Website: home-depot
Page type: customer-info-address
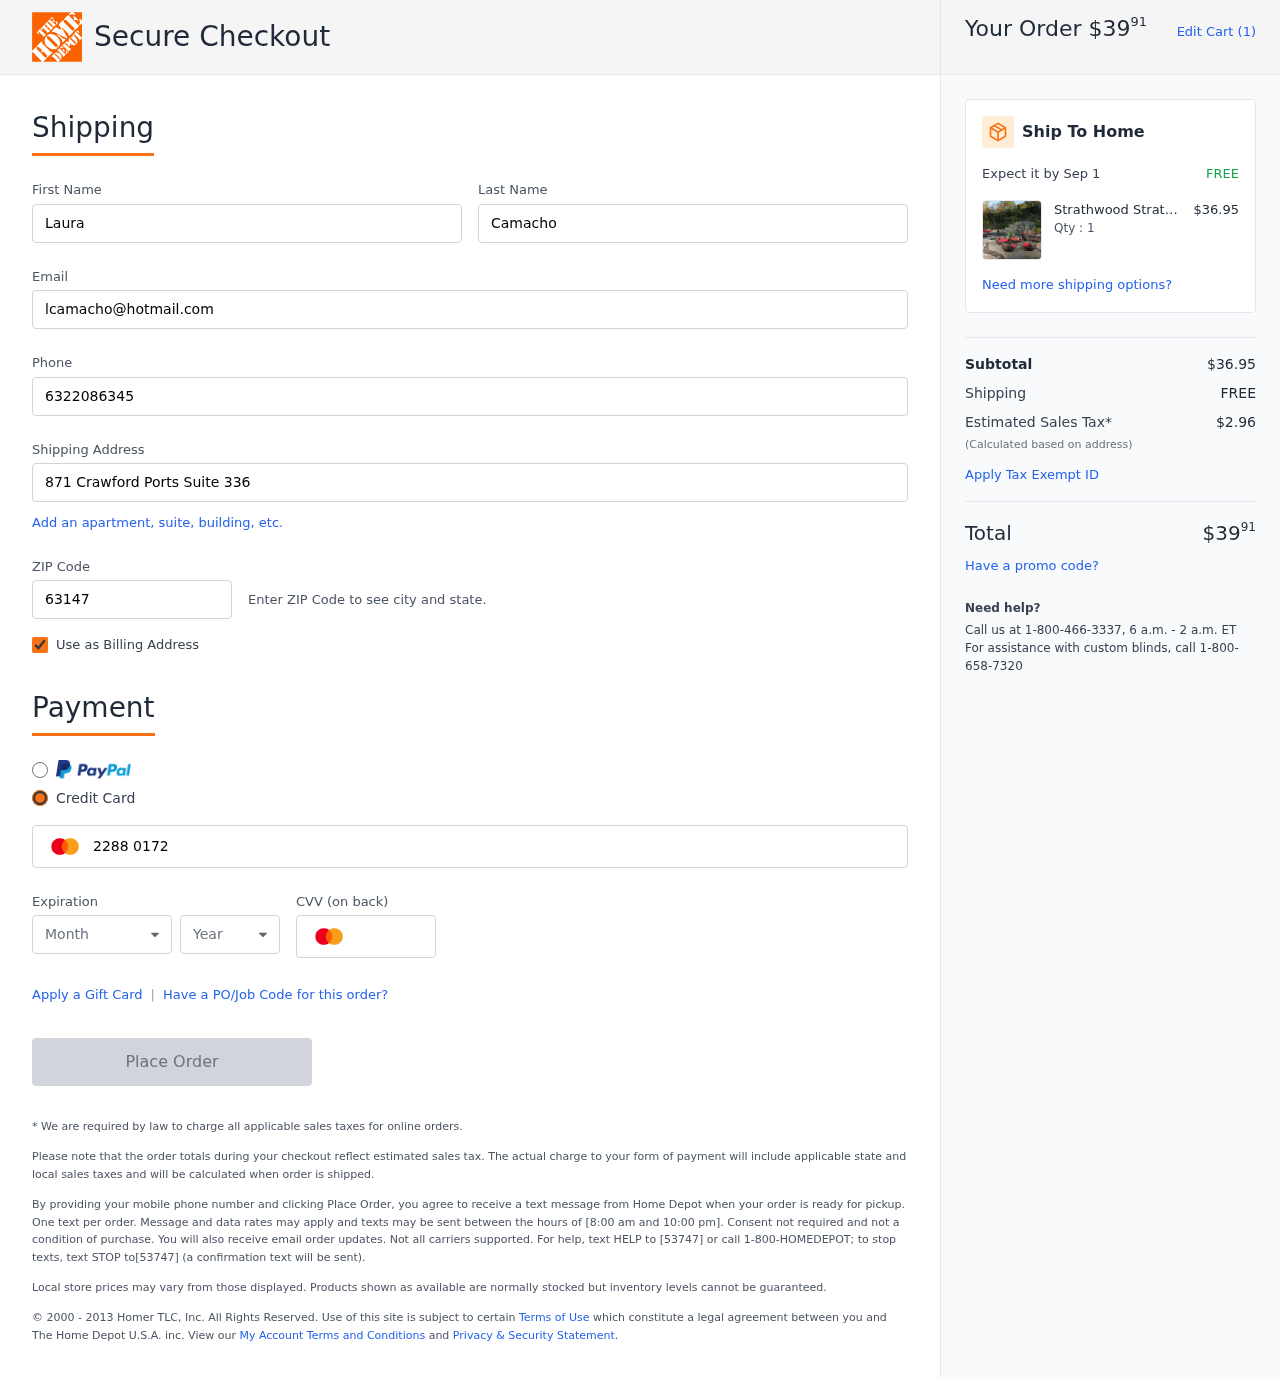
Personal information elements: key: PII_CARD_CVV
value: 393
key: PII_CARD_EXPIRY_MONTH
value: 09
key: PII_CARD_EXPIRY_YEAR
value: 30
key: PII_CARD_NUMBER
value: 2288 0172 4481 0522
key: PII_EMAIL
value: lcamacho@hotmail.com
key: PII_FIRSTNAME
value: Laura
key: PII_LASTNAME
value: Camacho
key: PII_PHONE
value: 6322086345
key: PII_POSTCODE
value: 63147
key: PII_STREET
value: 871 Crawford Ports Suite 336
Product elements: key: PRODUCT1_BRAND
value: Strathwood
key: PRODUCT1_NAME
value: Strathwood Cantina Collection (Discontinued by Manufacturer)
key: PRODUCT1_NAME
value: Strathwood Cantina C...
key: PRODUCT1_PRICE
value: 36.95
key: PRODUCT1_QUANTITY
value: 1
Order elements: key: ORDER_TOTAL
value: $3991
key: ORDER_NUM_ITEMS
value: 1
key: ORDER_DELIVERY_DATE
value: Sep 1
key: ORDER_SUBTOTAL
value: $36.95
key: ORDER_SHIPPING_COST
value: FREE
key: ORDER_TAX
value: $2.96